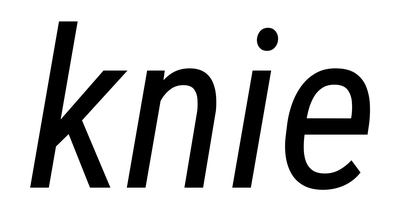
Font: Roboto-Italic_Condensed_Italic